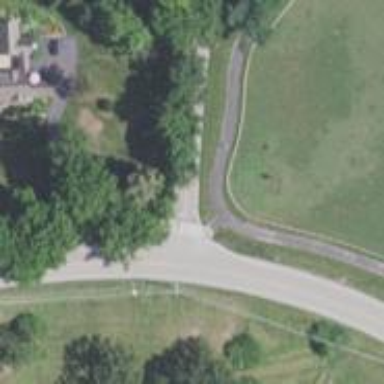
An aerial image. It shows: Marked footway crossing with zebra markings.